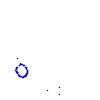
Particle: proton